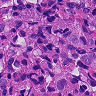
Metastatic tissue present: yes